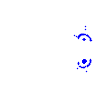
Particle: electron